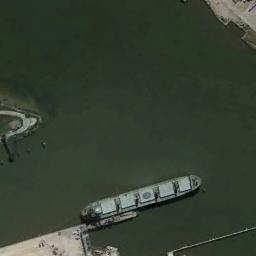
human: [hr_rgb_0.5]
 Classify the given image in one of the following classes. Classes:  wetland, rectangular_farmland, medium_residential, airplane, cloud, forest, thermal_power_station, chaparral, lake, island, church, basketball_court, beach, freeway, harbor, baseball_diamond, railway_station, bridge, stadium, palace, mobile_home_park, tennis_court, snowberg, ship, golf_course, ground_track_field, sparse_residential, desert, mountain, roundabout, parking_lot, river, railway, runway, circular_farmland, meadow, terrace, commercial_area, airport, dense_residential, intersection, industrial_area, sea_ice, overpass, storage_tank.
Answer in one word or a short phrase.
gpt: ship